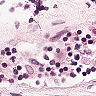
Metastatic tissue present: no